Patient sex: F
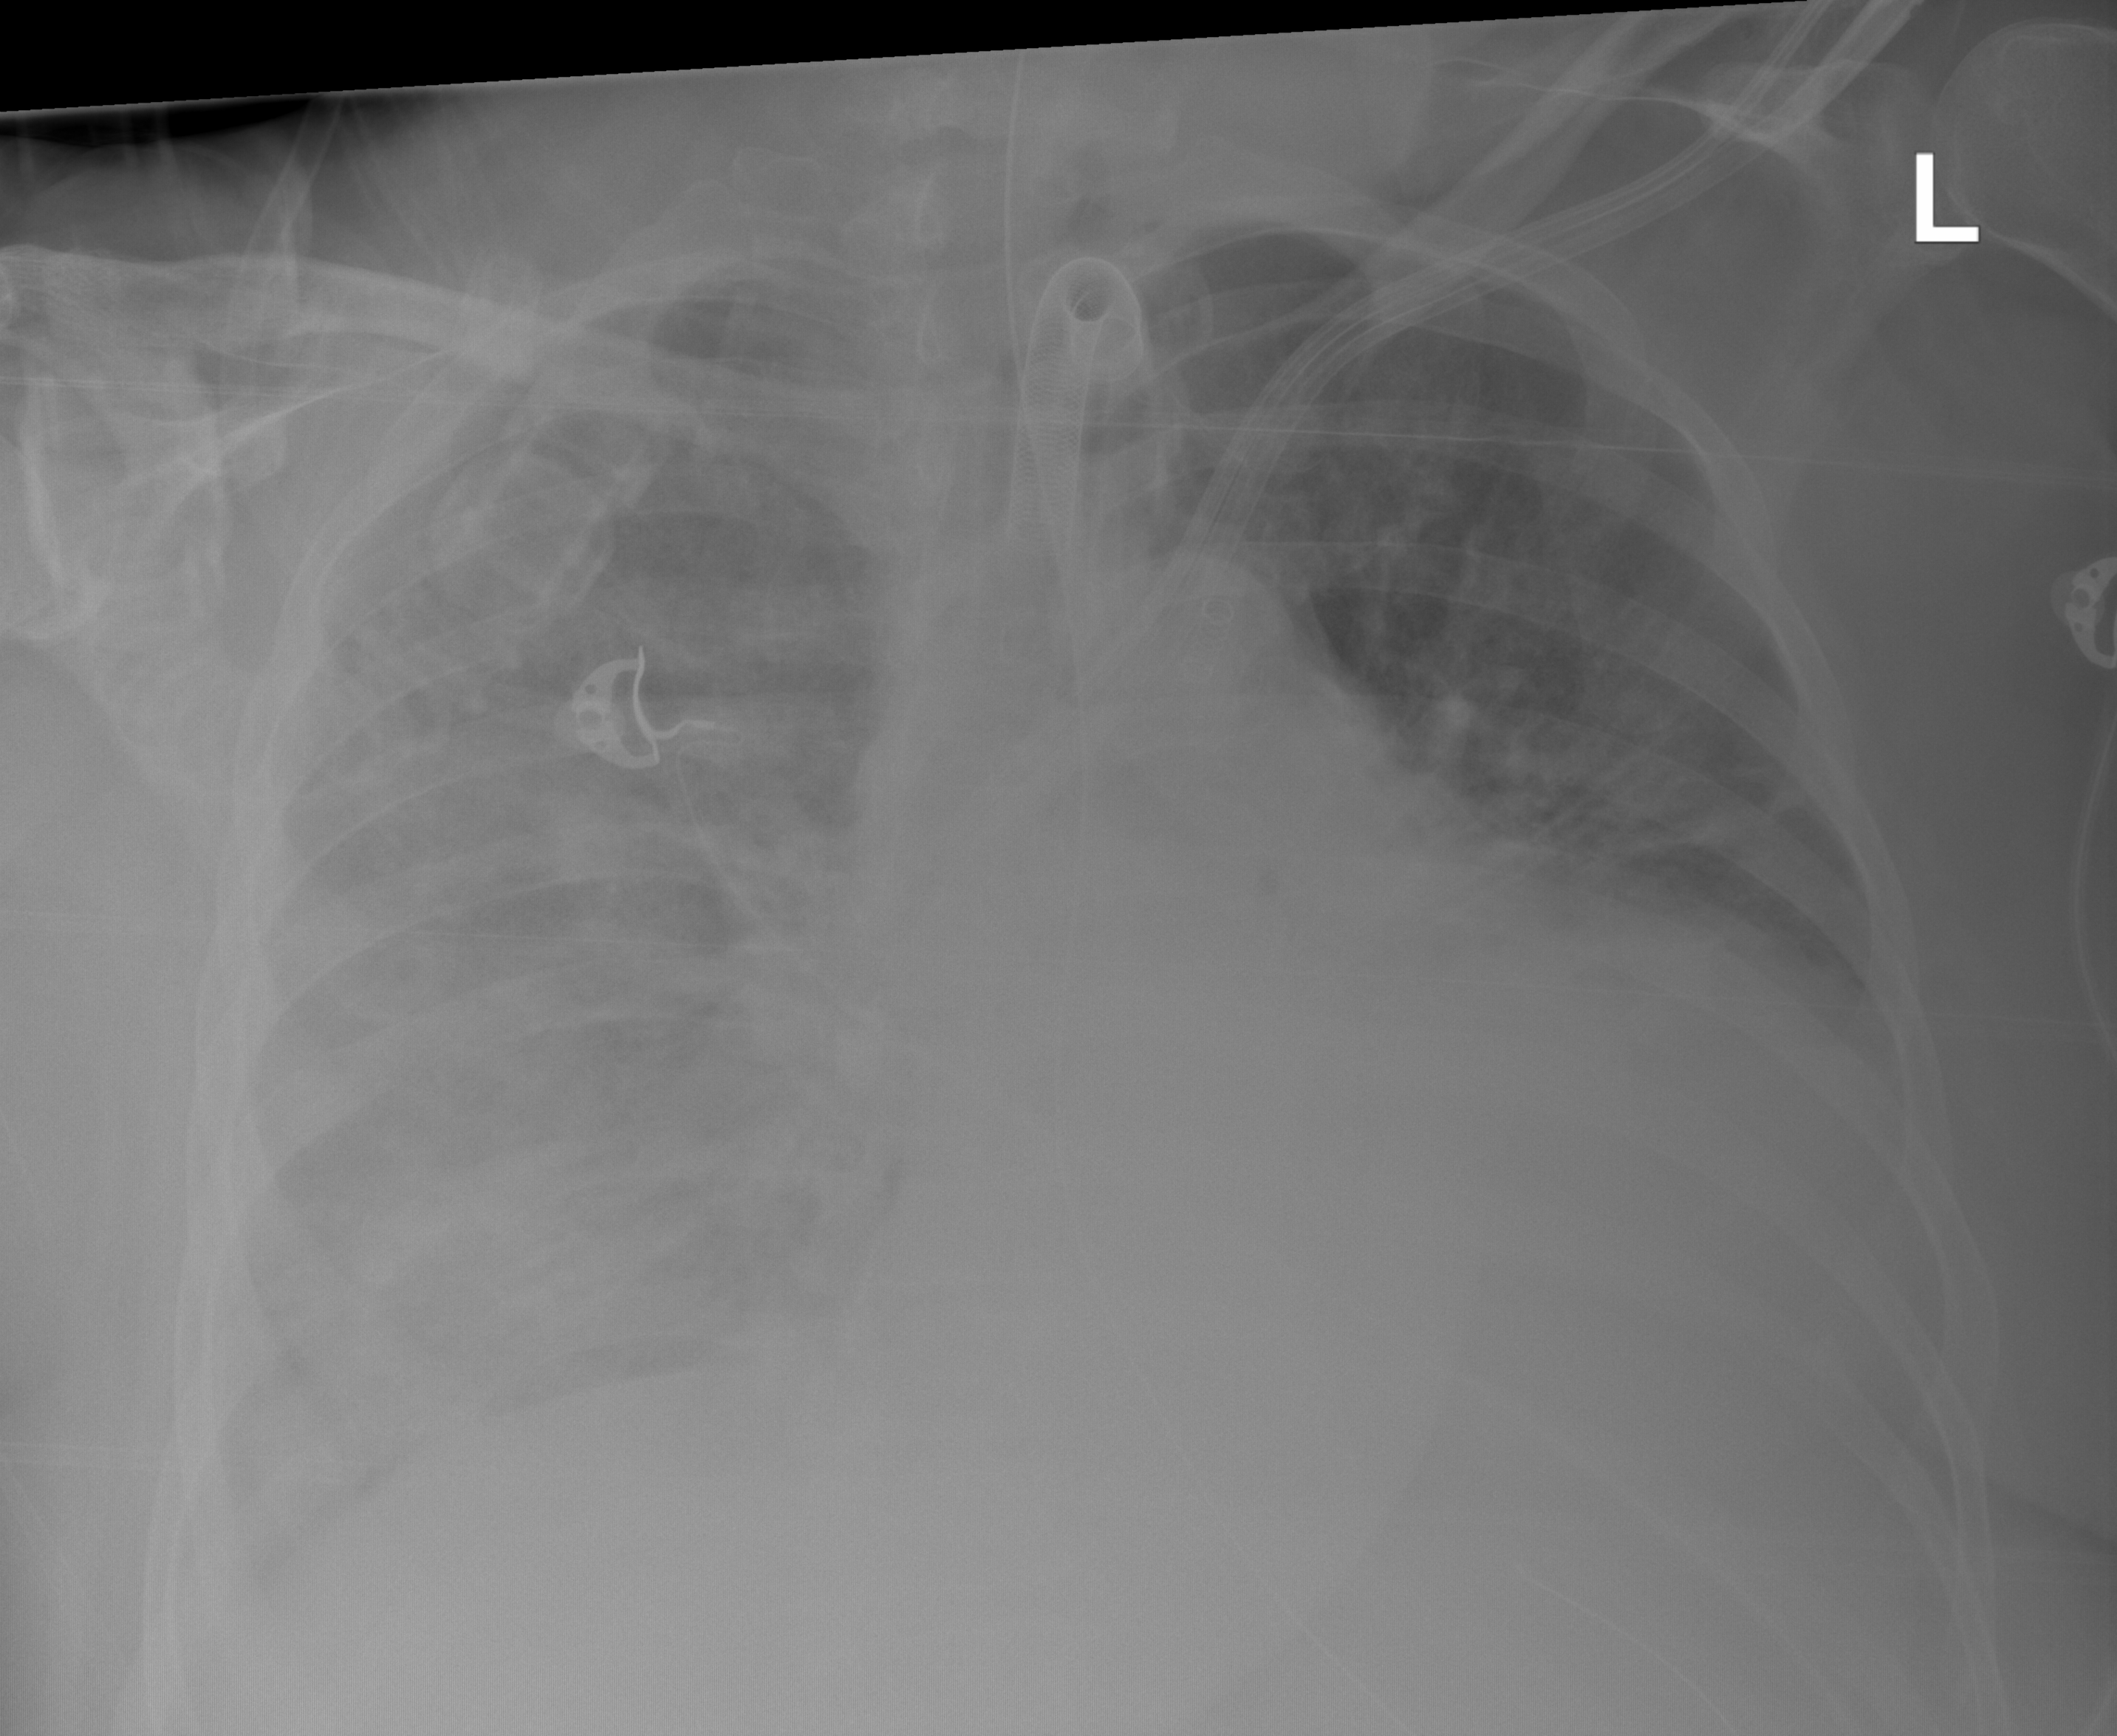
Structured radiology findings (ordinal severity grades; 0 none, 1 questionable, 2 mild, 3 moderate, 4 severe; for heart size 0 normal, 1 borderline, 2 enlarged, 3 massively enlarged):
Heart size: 3
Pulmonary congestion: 2
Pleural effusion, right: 3
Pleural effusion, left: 2
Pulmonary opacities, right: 3
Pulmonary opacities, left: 2
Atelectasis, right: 3
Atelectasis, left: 2